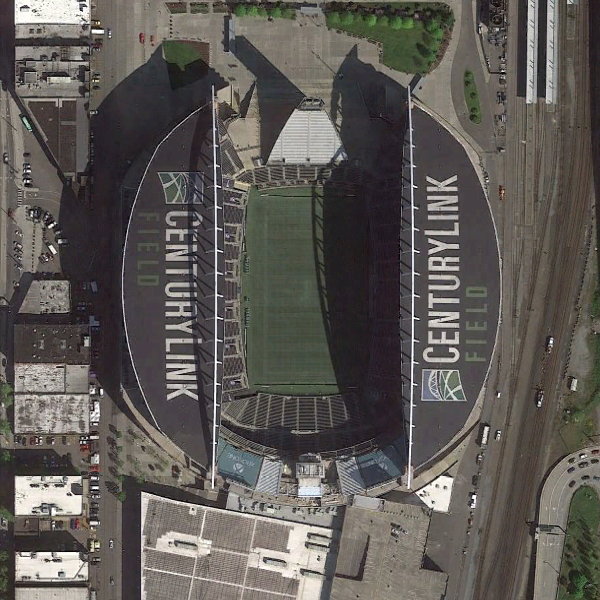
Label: Stadium